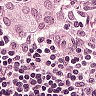
Metastatic tissue present: yes